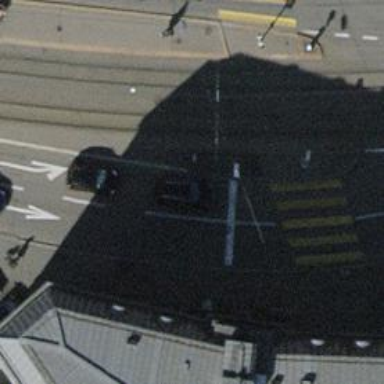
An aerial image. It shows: Road with traffic signals.